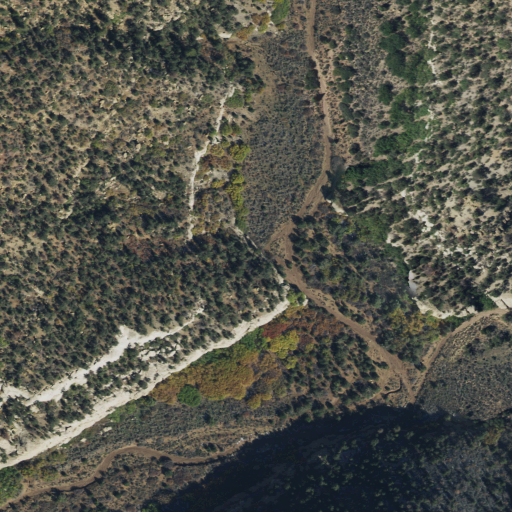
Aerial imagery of valley in Utah named Left Hand Threeforks Floy Canyon containing evergreen forest, shrub, and woody wetlands